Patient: sex F, age 63
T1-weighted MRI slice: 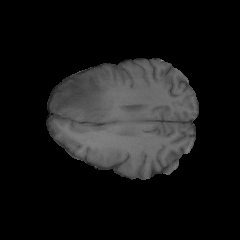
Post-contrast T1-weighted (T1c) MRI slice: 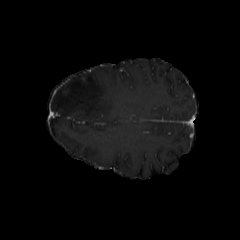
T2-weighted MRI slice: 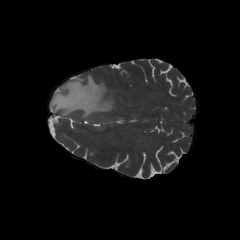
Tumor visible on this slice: yes
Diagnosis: Glioblastoma, IDH-wildtype
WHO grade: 4